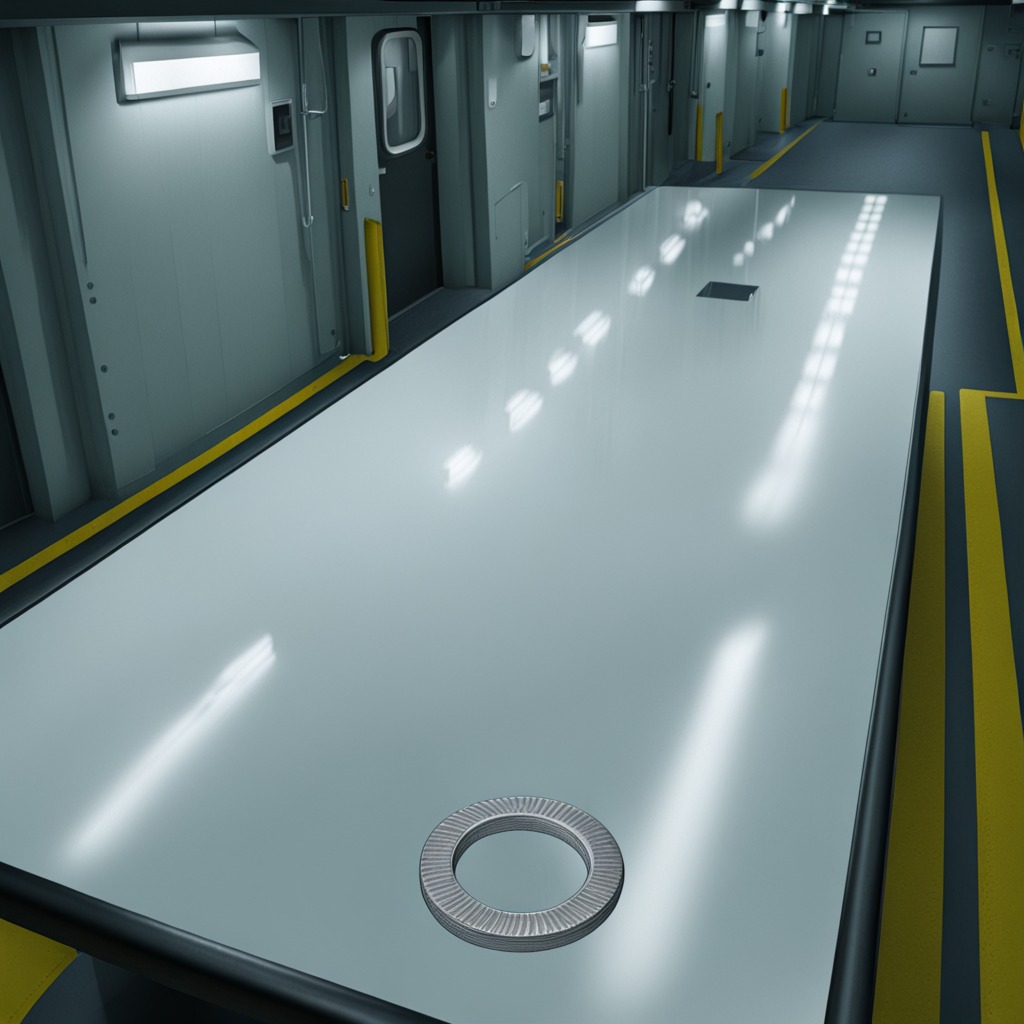
A flat metal washer is lying on the table.